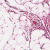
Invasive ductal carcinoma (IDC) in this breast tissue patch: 1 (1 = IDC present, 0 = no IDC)